Field crop: tomato
Growth stage: 1
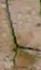
Species: cyperus